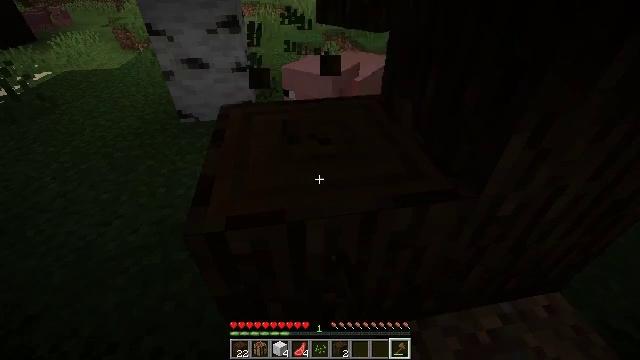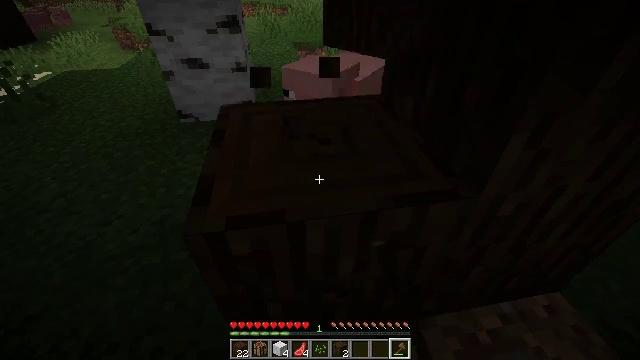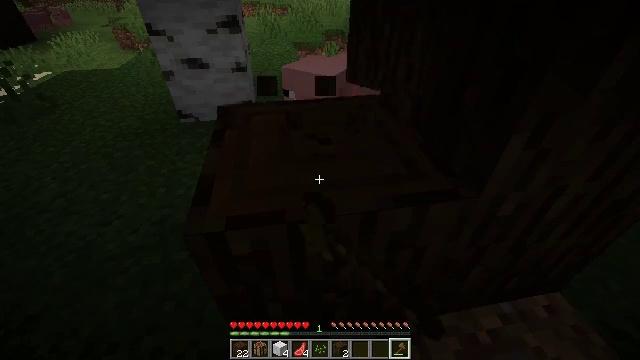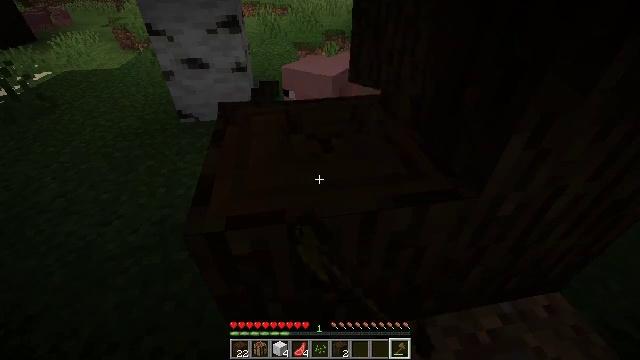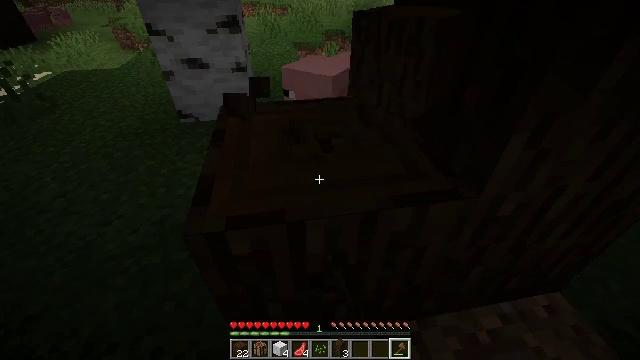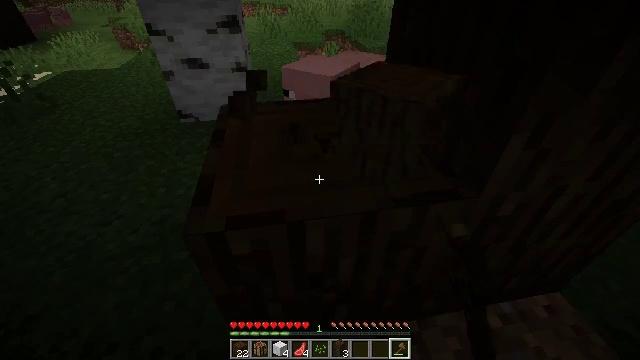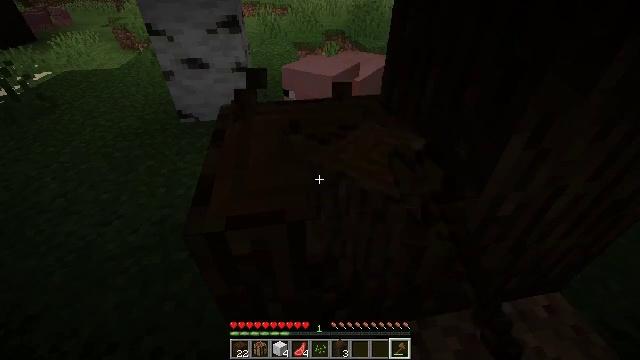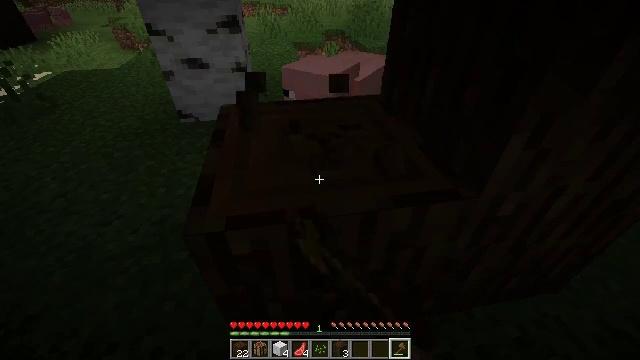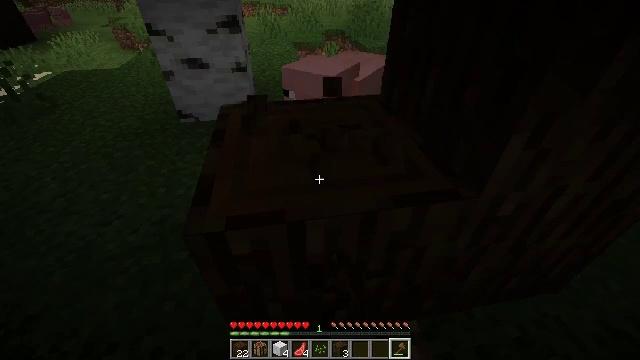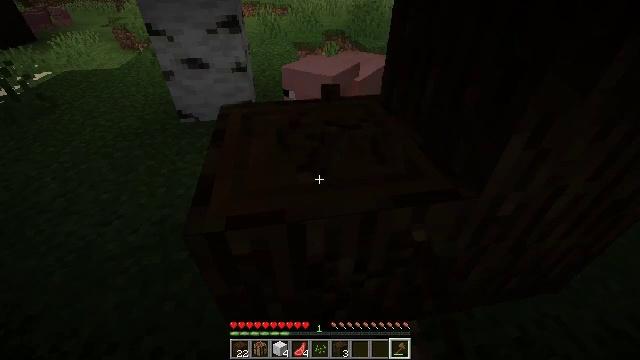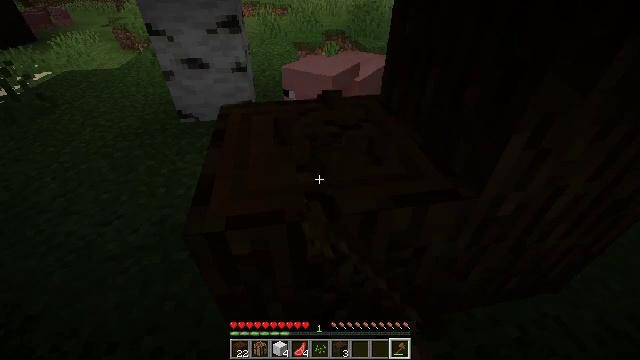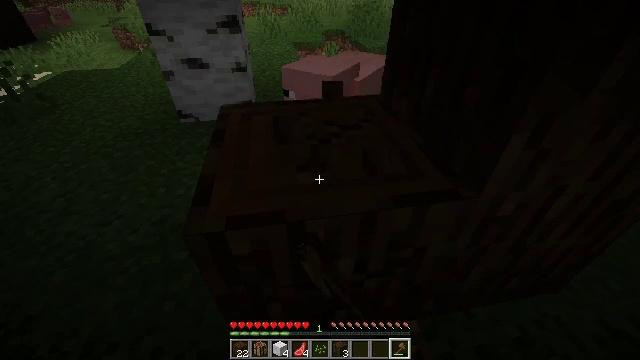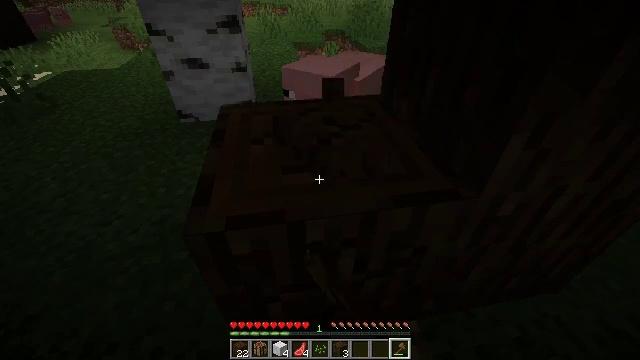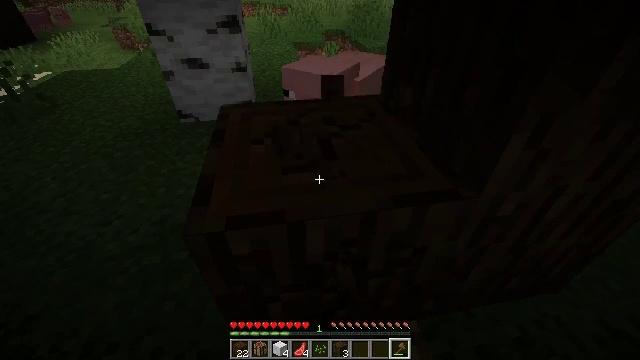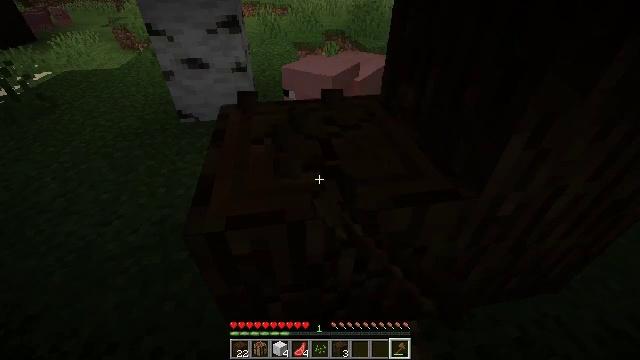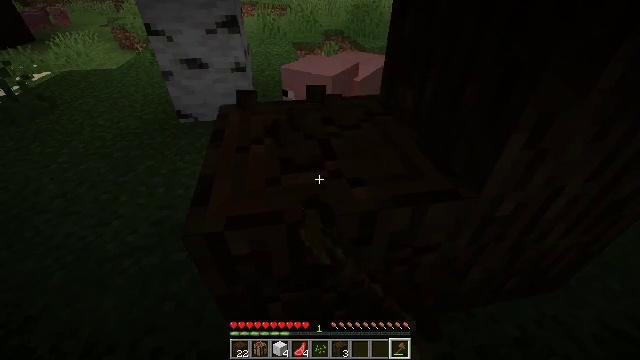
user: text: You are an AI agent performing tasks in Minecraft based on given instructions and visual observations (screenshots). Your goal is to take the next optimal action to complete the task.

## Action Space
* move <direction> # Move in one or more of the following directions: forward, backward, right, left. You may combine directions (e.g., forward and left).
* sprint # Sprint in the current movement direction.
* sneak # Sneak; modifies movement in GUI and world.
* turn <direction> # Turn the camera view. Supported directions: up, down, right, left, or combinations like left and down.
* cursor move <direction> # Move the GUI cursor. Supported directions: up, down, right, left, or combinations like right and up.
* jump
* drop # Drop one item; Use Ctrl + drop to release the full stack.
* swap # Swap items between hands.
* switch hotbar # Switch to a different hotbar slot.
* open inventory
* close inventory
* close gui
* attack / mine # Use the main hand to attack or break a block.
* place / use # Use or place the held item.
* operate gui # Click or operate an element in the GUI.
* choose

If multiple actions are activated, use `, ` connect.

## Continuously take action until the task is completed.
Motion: motion action
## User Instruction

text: Break the dark oak log in the forest.
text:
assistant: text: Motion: attack / mine
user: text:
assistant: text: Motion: attack / mine
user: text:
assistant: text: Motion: attack / mine
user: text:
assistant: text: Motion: attack / mine
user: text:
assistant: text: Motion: attack / mine
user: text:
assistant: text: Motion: attack / mine
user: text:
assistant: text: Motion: attack / mine
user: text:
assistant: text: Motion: attack / mine
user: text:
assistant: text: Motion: attack / mine
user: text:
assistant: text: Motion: attack / mine
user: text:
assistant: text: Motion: attack / mine
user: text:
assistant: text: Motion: attack / mine
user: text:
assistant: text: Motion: attack / mine
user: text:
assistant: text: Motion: attack / mine
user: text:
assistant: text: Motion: attack / mine
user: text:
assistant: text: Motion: attack / mine
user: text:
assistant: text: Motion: turn right, attack / mine
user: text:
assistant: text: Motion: attack / mine
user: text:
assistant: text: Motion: attack / mine
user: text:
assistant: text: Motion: attack / mine
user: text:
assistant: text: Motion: attack / mine
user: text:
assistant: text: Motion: attack / mine
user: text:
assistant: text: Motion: attack / mine
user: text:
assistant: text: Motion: attack / mine
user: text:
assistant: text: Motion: attack / mine
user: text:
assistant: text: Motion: attack / mine
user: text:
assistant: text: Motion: attack / mine
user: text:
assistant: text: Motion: attack / mine
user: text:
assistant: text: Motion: attack / mine
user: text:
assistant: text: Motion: attack / mine